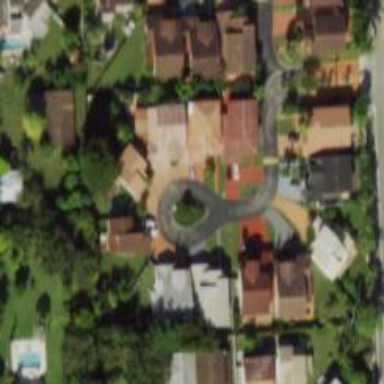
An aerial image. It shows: Turning loop on the road.